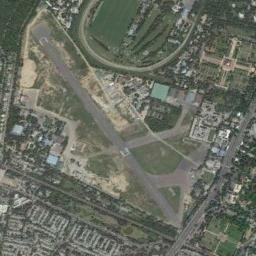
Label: airport